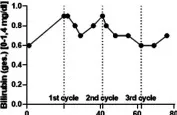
Routine biochemical liver parameters in the course of ICI therapy. (F,G) Bilirubin and CHE for assessing metabolic functionality of the transplanted liver.
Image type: pathology (fish)